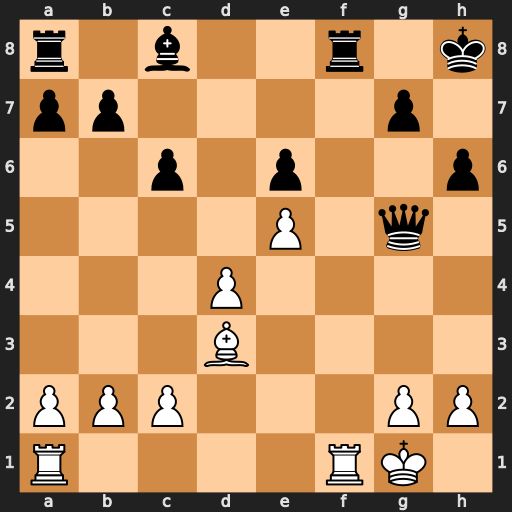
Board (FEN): r1b2r1k/pp4p1/2p1p2p/4P1q1/3P4/3B4/PPP3PP/R4RK1
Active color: w
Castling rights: -
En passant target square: -
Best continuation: Rxf8#